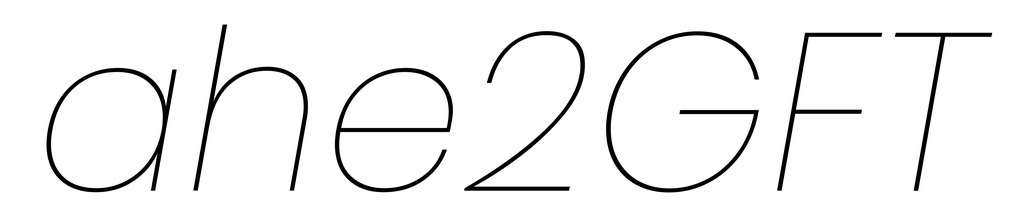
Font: Poppins-ThinItalic